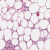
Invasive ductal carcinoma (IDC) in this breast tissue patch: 0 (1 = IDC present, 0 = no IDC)